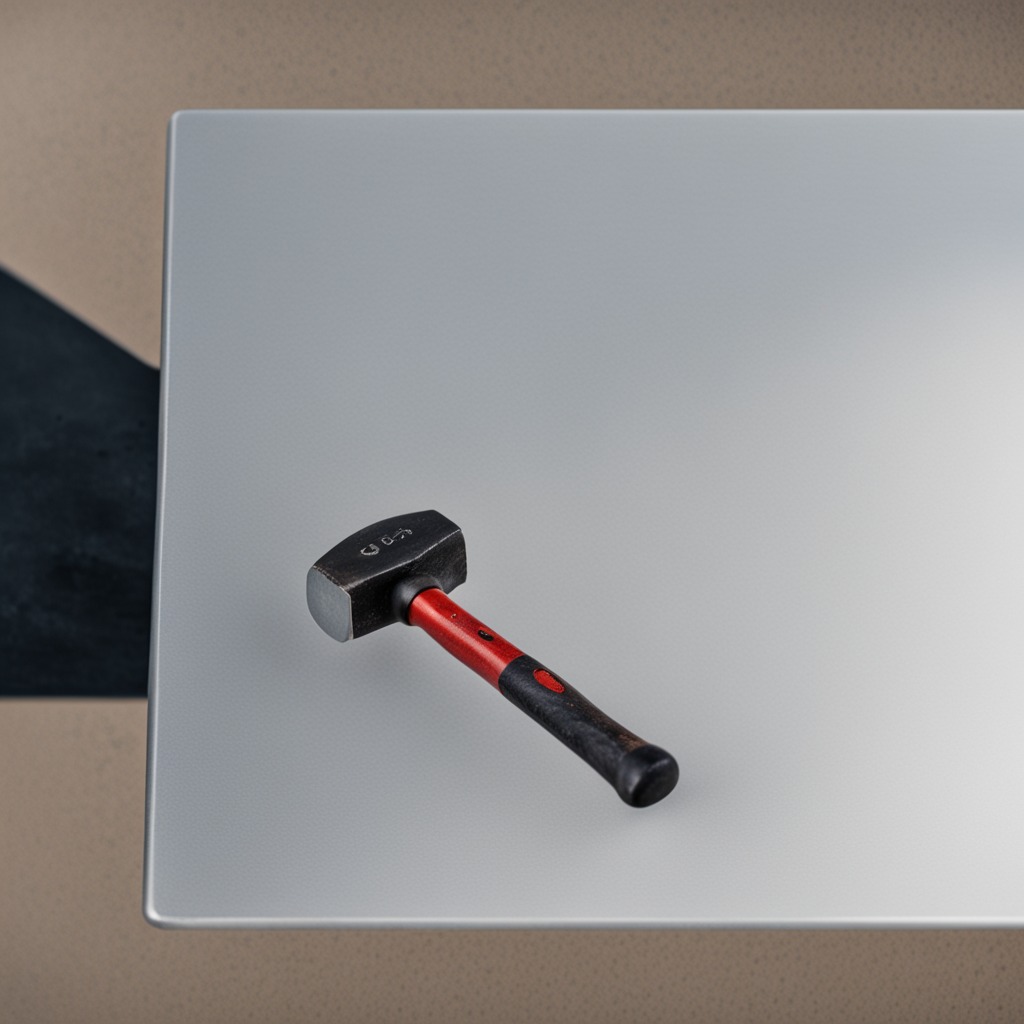
A hammer lying on a clean utility table in a temporary outdoor tool station textured surface afternoon light completely empty no clutter no objects on or around the table